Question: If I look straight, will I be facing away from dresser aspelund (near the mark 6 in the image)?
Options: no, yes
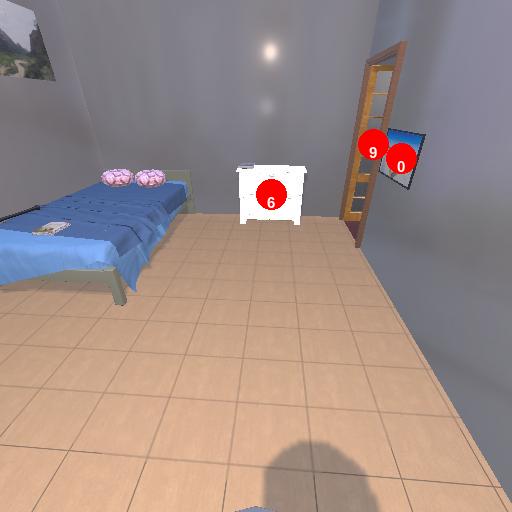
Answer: no